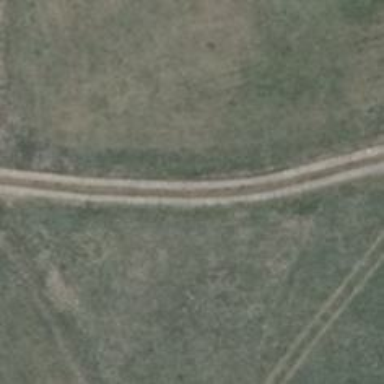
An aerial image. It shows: Grass track road with grade 5 tracktype.